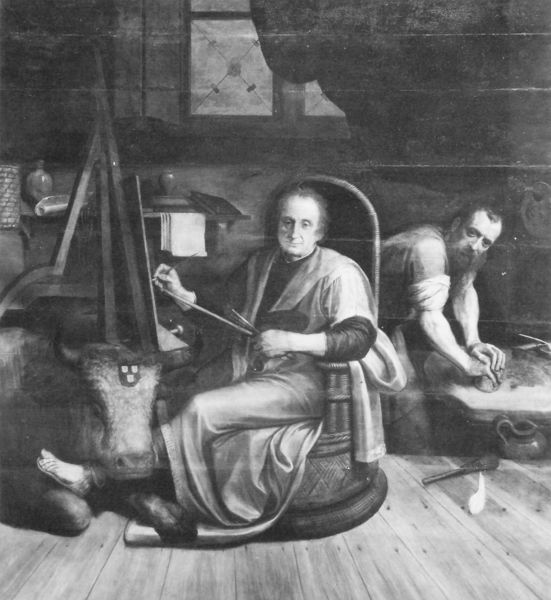
Titel: St. Lukas malt die Madonna
Künstler: Frans Floris
Institution: Antwerpen, Koninklijk Museum voor Schone
Schlagwörter: gemälde, mann, fenster, bild, innenraum, porträt, kirche, boden, sessel, arbeit, genre, farbe, kuh, atelier, maler, staffelei, künstler, allegorie, malen, pinsel, zunft, selbstportät, altar, wappen, werkstatt, heiliger, ochse, stier, reiben, apostel, lukas, pigmente, sozialgeschichte, assistent, malerwappen